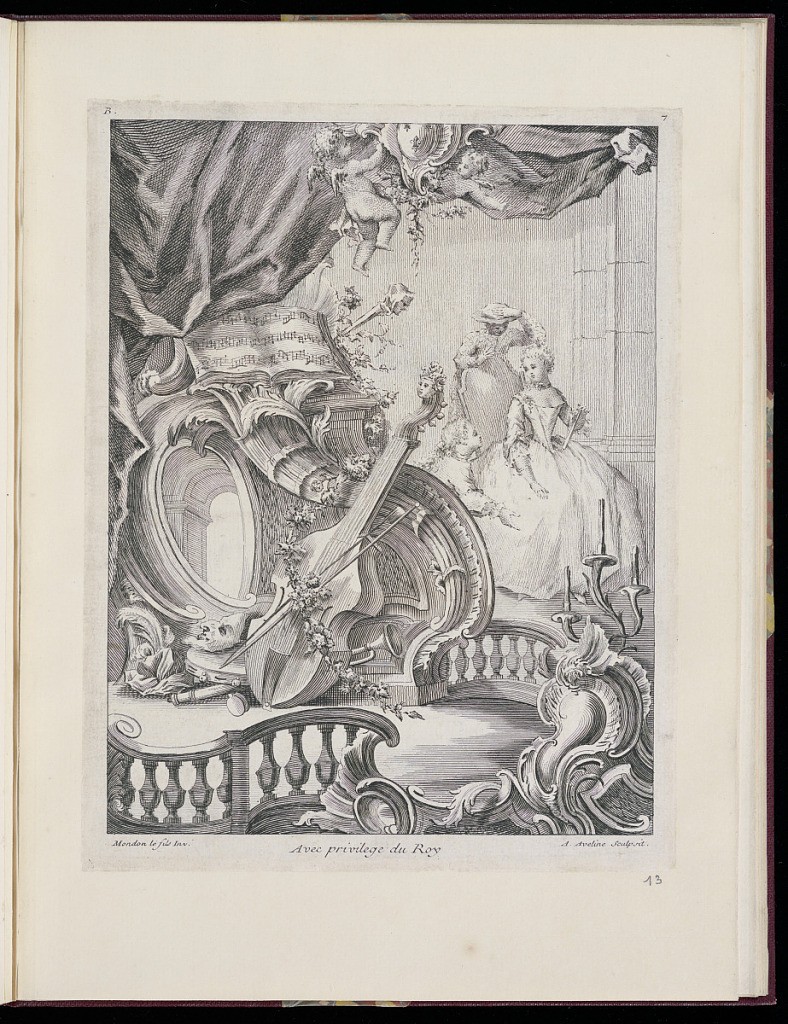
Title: Rocaille Ornament Design
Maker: François-Thomas Mondon, French, 1709 – 1755
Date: after 1736
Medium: Etching on laid paper
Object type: Print
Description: A print from a series of seven designs for trophies, rococo ornament and vignettes. A group of musical instruments - a tambourine, horn, and cello- in the middle of a fantastical rocaille interior featuring sheet music, cartouches, c-scrolls, acanthus leaves, palm leaves, garlands of flowers, and shell motifs with interlaced garlands of flowers, balustrades, and a candelabrum. In the backroad, a seated female with a male behind her and another at her feet. Above two winged putti with a central cartouche featuring three fleurs-de-lys with a draped fabric hanging from above and pulled back to the left. The plate is signed and numbered.